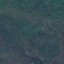
Label: Forest